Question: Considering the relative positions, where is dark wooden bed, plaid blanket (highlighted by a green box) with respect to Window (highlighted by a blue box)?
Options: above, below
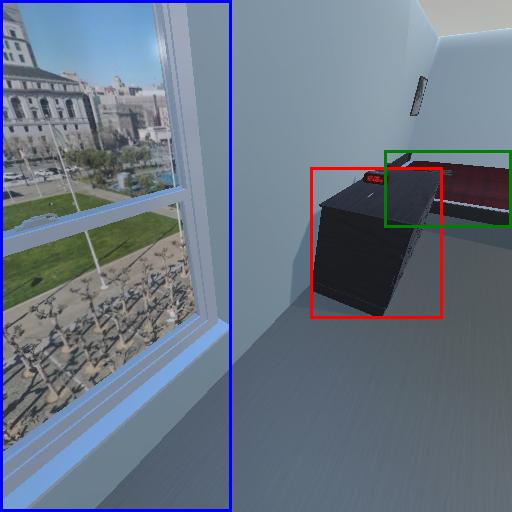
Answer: above